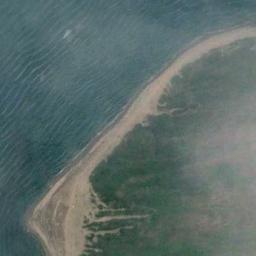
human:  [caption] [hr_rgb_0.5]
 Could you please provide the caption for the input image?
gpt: The beach is composed of blue seawater and a coast with dense green plants .

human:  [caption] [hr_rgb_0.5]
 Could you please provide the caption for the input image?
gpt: The beach with khaki sand and dense green plants on the beach .

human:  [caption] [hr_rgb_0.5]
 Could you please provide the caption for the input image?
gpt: The sea is blue by the beach .

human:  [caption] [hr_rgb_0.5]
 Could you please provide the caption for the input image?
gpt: The green oceans and fuzzy green spaces .

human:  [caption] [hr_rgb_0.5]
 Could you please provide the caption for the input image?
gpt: The grass is beside the beach .